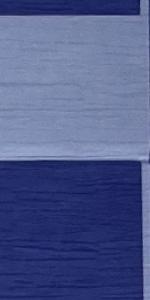
Label: Empty